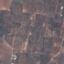
Land use / land cover class: PermanentCrop